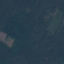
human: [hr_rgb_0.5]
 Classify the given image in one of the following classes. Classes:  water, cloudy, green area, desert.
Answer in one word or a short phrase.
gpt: green area